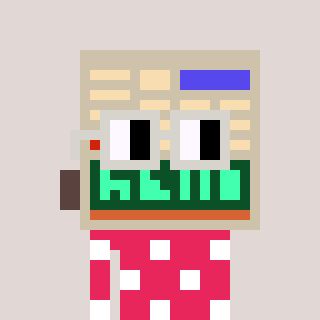
a pixel art character with square light gray glasses, a calculator-shaped head and a redpinkish-colored body on a warm background